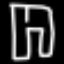
Label: pants